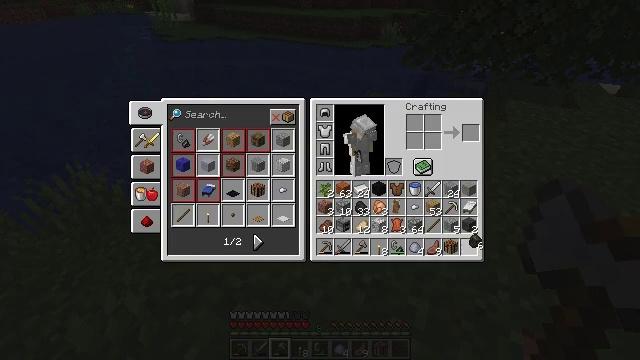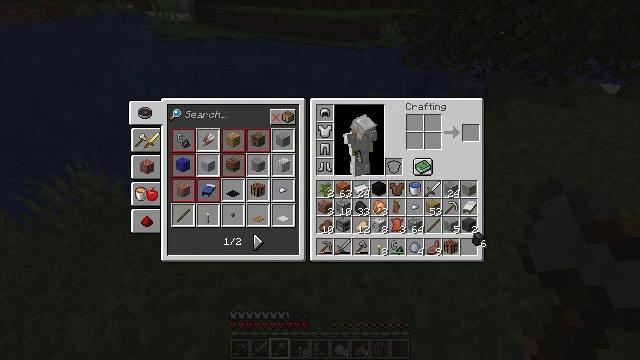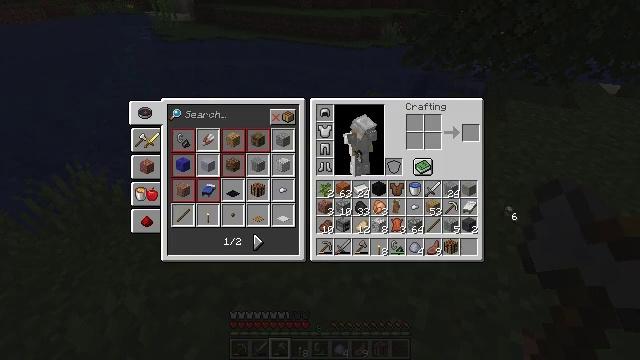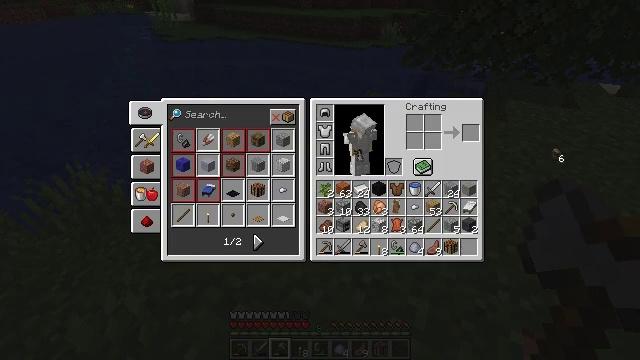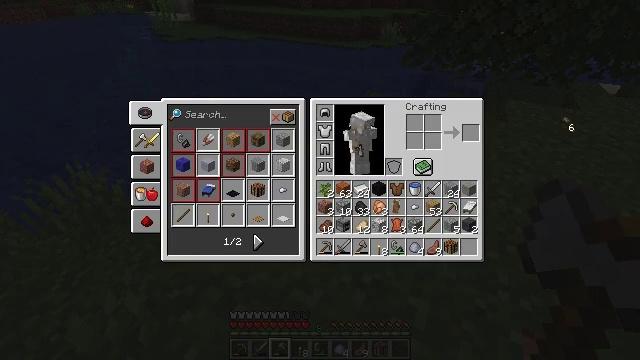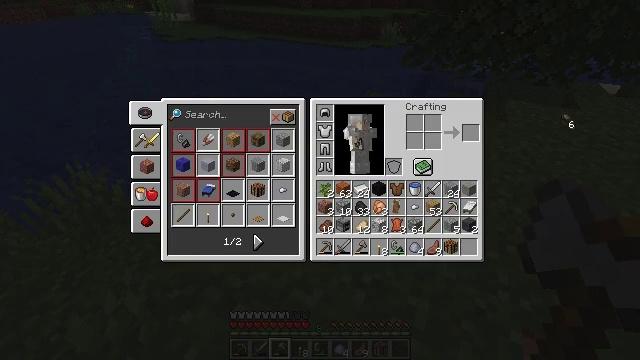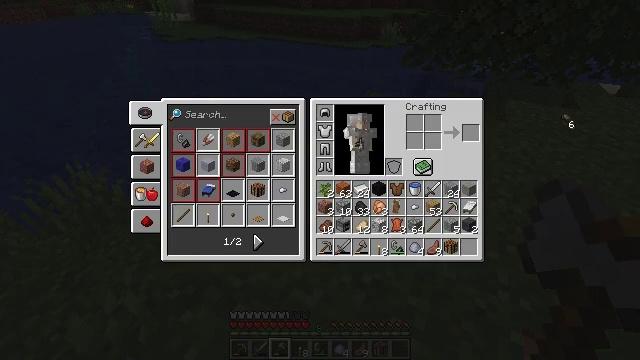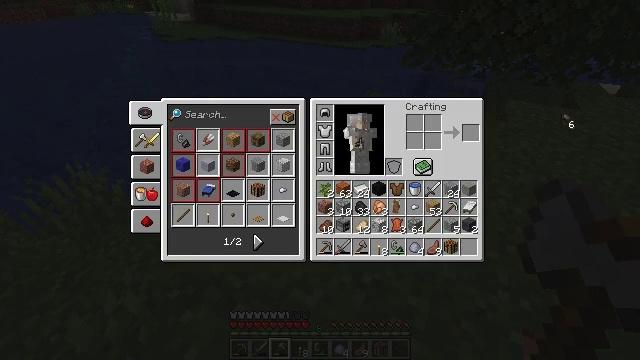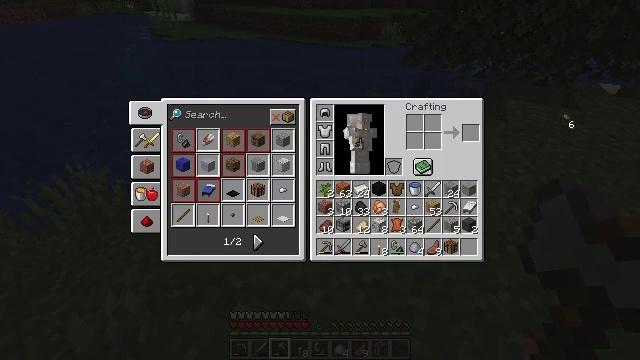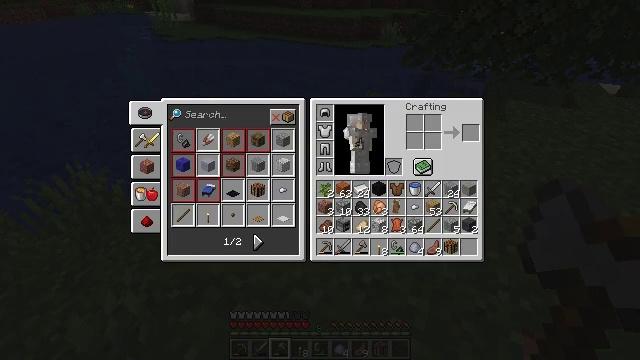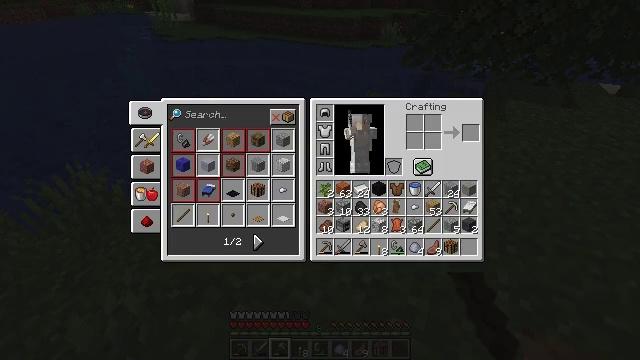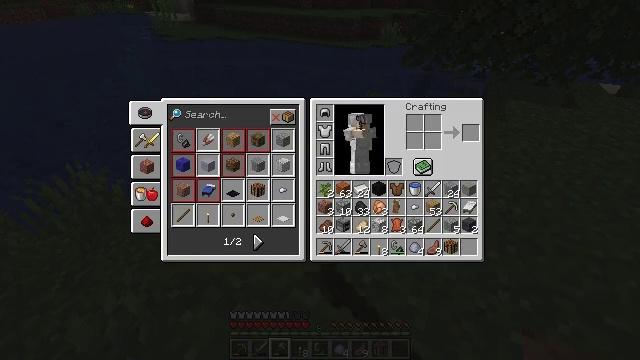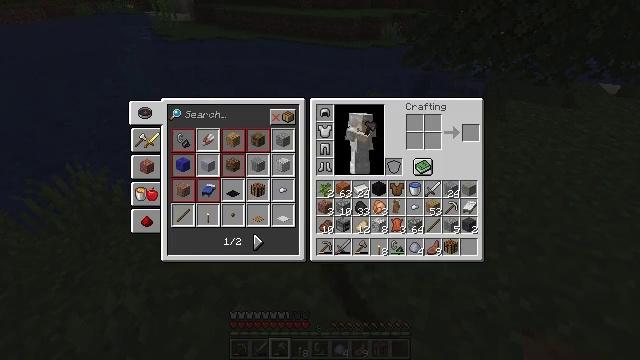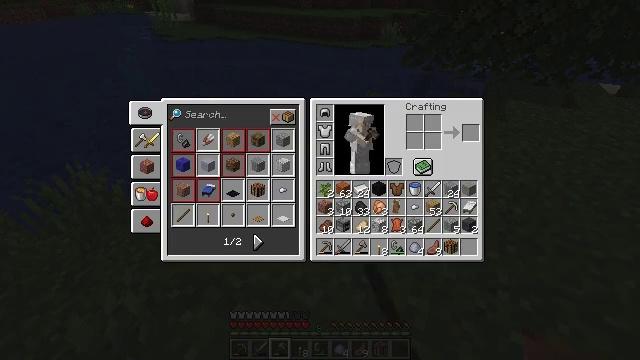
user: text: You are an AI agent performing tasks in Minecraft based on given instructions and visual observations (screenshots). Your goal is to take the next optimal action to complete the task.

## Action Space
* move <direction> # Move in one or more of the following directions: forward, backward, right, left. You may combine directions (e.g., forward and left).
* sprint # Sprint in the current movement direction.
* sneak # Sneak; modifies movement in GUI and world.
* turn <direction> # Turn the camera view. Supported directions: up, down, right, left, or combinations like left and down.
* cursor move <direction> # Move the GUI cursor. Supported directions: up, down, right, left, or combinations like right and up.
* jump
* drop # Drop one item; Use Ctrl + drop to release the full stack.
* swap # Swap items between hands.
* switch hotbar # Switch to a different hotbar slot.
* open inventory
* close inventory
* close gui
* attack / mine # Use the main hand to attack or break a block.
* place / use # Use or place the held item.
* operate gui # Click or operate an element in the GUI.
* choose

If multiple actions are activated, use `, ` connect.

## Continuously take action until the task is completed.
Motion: motion action
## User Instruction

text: Drop a charcoal.
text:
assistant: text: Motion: no_op
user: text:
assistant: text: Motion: cursor move right and up
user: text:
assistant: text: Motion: cursor move right and up
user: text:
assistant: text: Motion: cursor move right and up
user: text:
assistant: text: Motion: no_op
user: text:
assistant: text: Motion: no_op
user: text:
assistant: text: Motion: operate gui
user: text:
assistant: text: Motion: operate gui
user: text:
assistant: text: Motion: no_op
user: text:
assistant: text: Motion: no_op
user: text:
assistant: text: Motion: no_op
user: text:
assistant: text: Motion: no_op
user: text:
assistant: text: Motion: cursor move down
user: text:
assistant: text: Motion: no_op